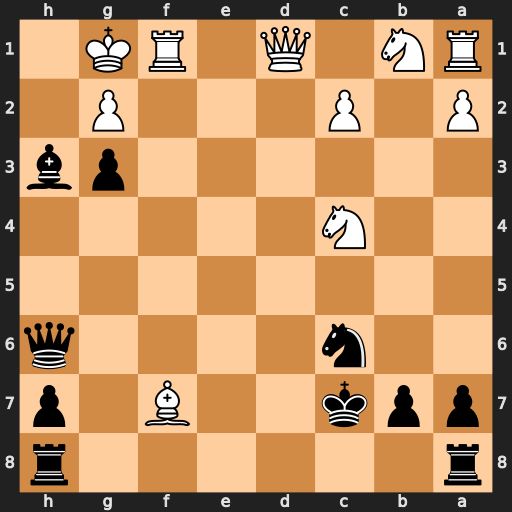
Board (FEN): r6r/ppk2B1p/2n4q/8/2N5/6pb/P1P3P1/RN1Q1RK1
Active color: b
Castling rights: -
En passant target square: -
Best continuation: Bxg2 Qh5 Qxh5 Bxh5 Bxf1